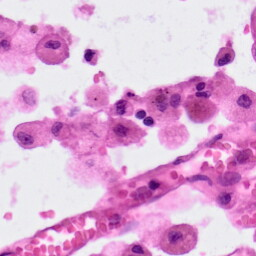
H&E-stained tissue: Lung